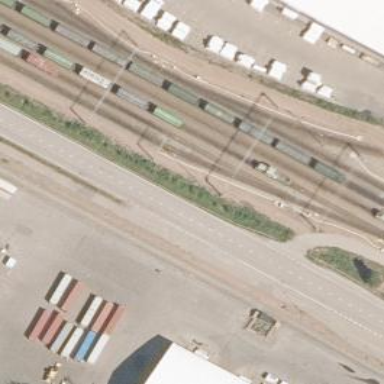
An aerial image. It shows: Railway signal.